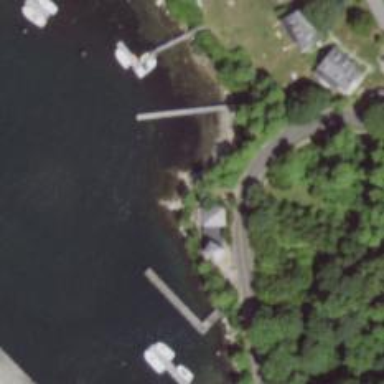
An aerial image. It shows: Slipway on leisure land.